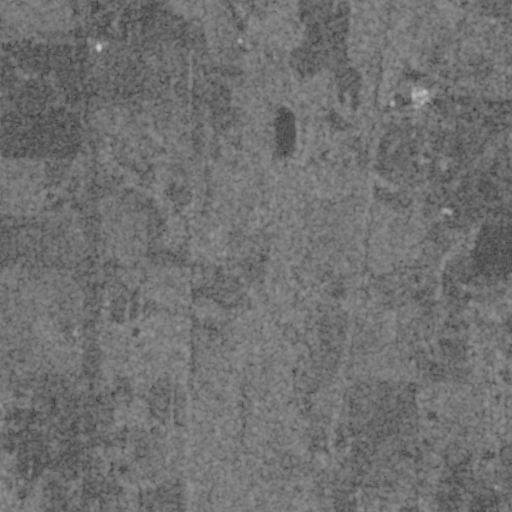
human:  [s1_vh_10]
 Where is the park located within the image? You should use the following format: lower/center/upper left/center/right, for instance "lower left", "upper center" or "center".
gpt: The park is located in the upper left of the image.
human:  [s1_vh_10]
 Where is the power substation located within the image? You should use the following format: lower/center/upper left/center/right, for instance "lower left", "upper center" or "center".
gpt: The power substation is located in the upper right of the image.
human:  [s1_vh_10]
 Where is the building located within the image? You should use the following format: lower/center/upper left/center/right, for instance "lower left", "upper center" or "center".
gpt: The building is located in the upper left of the image.
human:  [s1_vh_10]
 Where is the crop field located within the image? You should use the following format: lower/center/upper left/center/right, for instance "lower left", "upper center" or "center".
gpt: There is no crop field in the image.

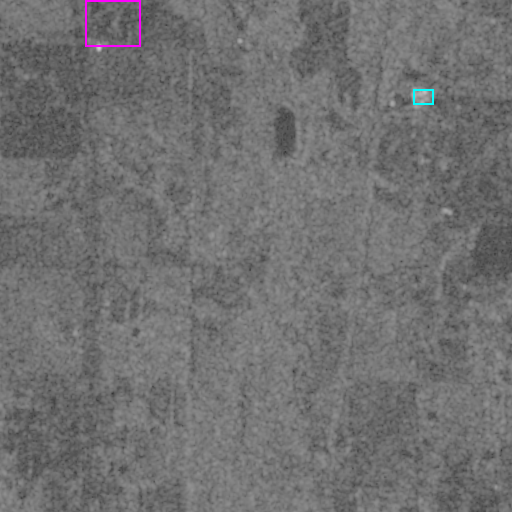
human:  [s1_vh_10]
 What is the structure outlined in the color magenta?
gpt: The structure outlined in magenta is a park.
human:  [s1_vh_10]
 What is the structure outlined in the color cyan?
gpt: The structure outlined in cyan is a building.
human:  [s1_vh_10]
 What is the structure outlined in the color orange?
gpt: There is no orange outline.